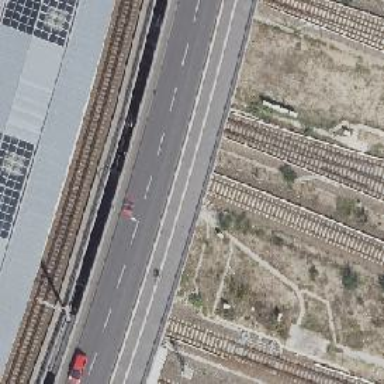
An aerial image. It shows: Railway signal.